Question:
IMO,this should hold:
'''
rva = raw - imagebase
'''
which is not the case in the graph,why?
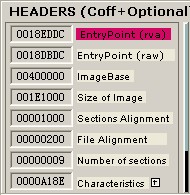
Answer: The entry point RVA, entry point raw address, and image base address are not related in that way.
The image base is the "preferred address of the first byte of the image when it is loaded in memory". In other words, it's the virtual address of the image when it gets loaded assuming there's not a conflict. If there is an address conflict when the image is loaded (e.g. another image is already loaded in an overlapping range), then a new base address will be chosen for the image.
An RVA is a relative virtual address. It is "relative" in the sense that it is changed when the image is actually loaded. It's the address when the base address is not known (e.g. when the image isn't loaded). Once the image is loaded, the RVA becomes a virtual address (VA), an actual address in virtual memory.
The raw vs. RVA distinction is due to alignment. There is section alignment (the alignment of the sections when they get loaded into memory) as well as file alignment (the alignment of the raw data in the sections). The section alignment here is 0x1000 while the file alignment is 0x200.
The entry point RVA is used to determine the VA of the entry point when the image is loaded (i.e. the entry point will be located at virtual address 'EntryPoint (rva) + ImageBase'). The entry point raw address is the offset into the file where the entry point is located.
<URL> has a good explanation of alignment.